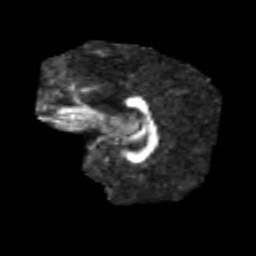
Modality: FA
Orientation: sagittal
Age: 7
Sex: female
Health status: healthy